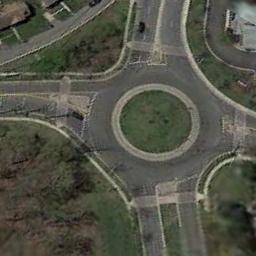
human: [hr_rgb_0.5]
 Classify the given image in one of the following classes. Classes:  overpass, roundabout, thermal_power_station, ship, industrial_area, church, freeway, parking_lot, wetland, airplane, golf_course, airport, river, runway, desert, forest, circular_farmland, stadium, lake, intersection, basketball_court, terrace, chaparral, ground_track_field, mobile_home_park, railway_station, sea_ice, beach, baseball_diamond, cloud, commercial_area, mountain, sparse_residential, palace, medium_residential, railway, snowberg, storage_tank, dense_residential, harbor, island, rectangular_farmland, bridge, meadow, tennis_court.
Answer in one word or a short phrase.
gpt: roundabout